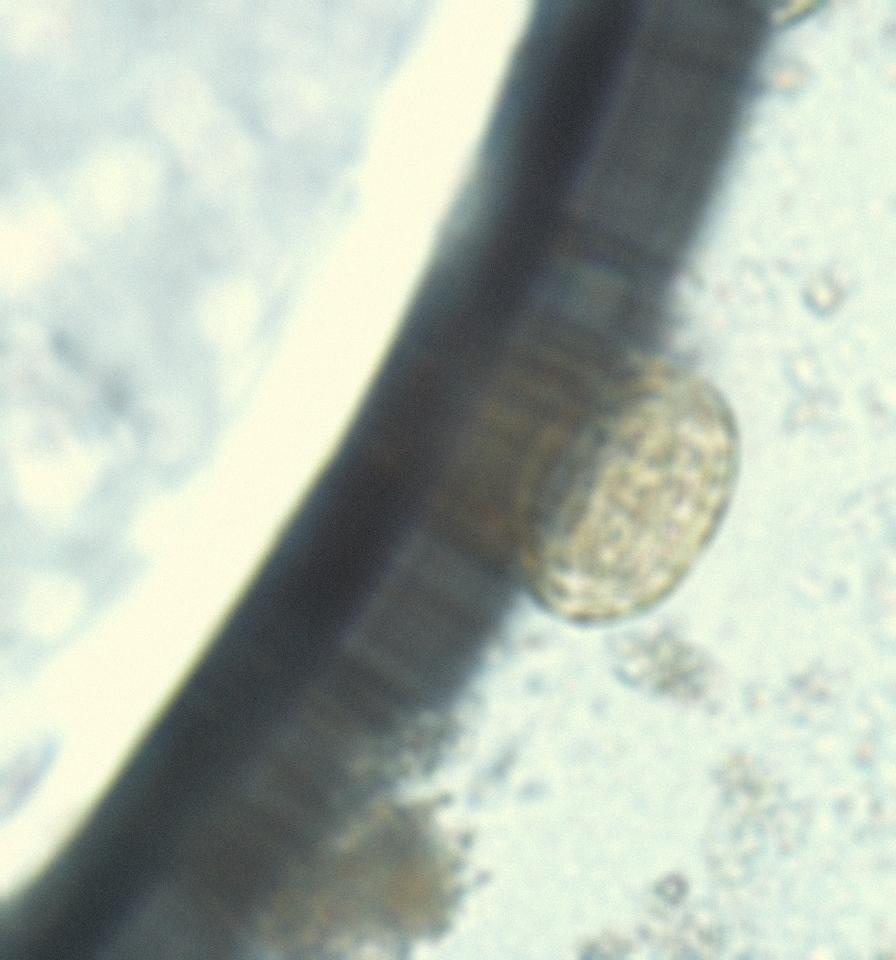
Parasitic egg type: Ascaris lumbricoides